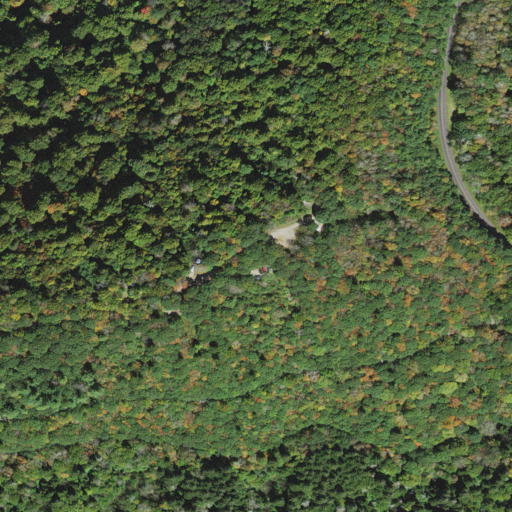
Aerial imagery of mountain in North Carolina named Soco Bald containing mixed forest, deciduous forest, open development, and shrub